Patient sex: F
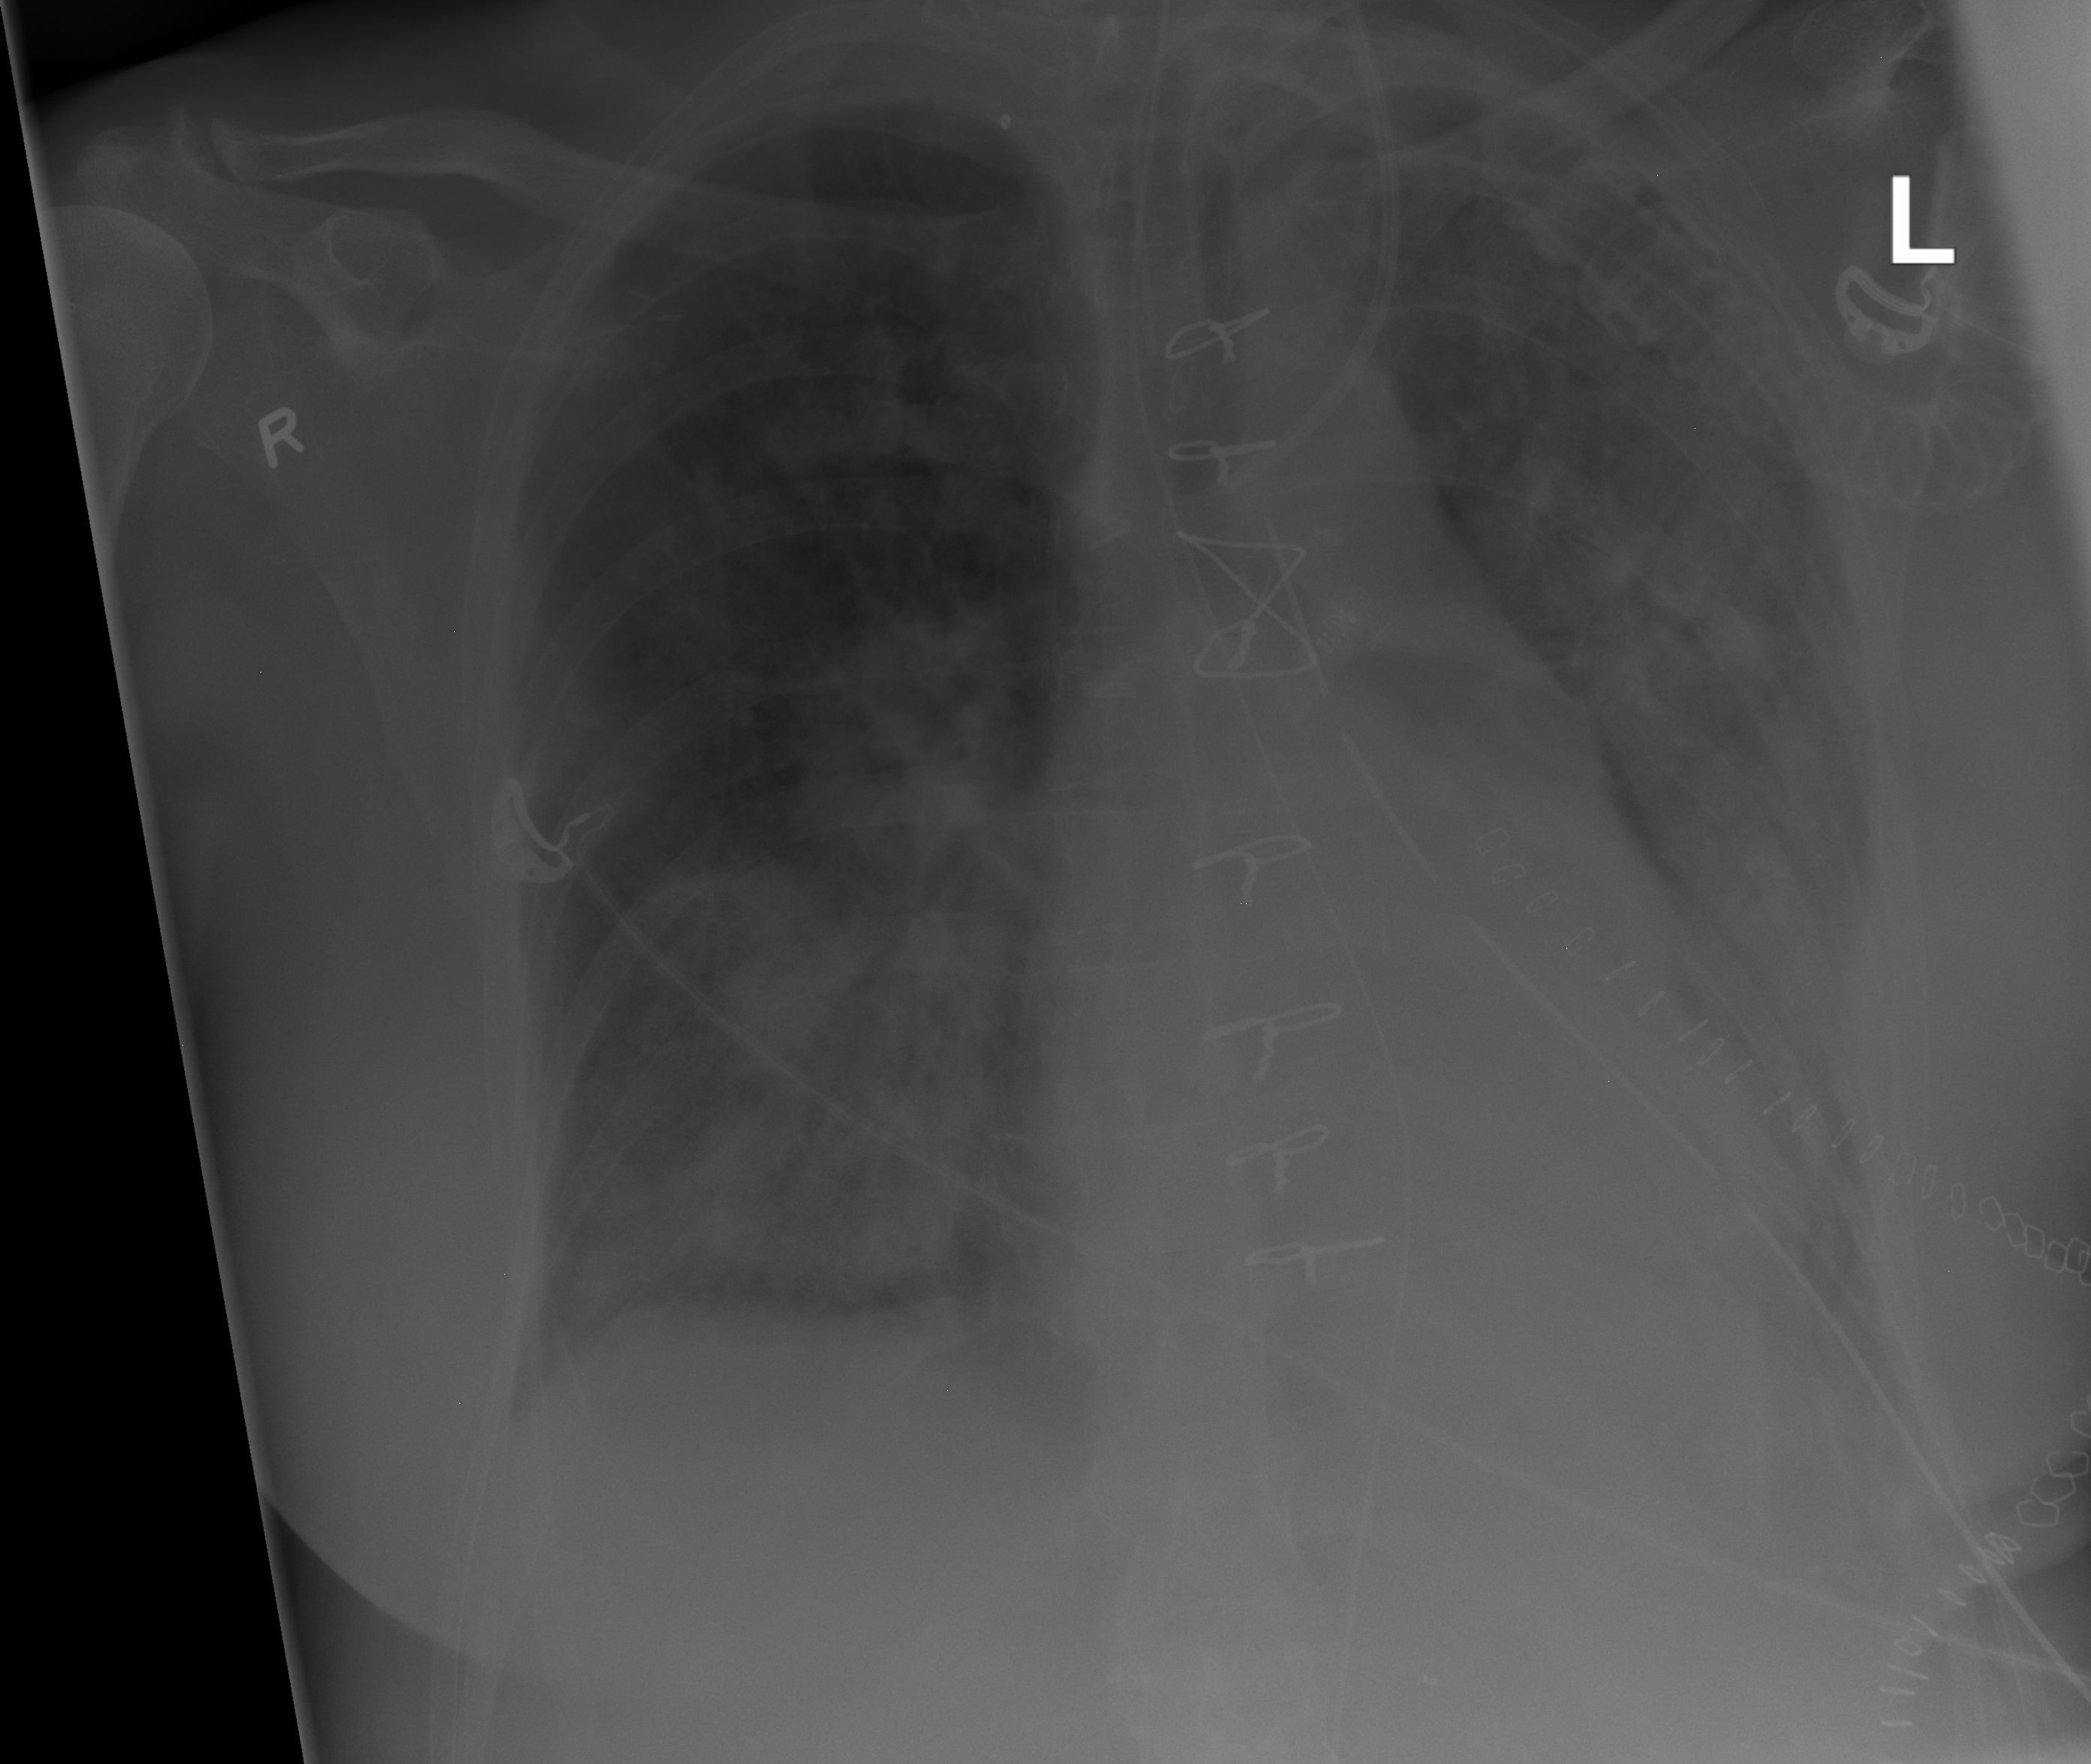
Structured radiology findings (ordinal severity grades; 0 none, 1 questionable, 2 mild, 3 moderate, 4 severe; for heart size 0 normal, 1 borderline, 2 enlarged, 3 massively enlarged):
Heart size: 1
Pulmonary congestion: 0
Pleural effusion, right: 0
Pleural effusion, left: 2
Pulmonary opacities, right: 2
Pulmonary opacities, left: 2
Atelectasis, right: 2
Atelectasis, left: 2